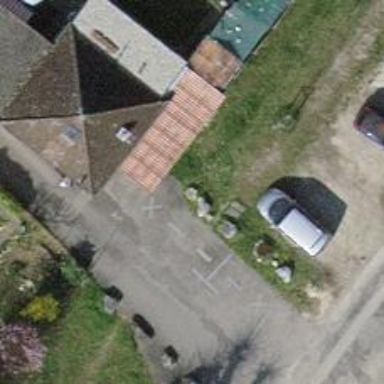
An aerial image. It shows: Block barrier.